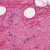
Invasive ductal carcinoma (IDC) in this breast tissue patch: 0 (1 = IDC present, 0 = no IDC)